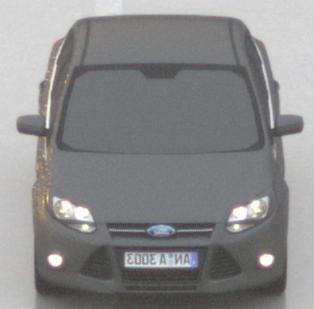
Make: Ford
Model: Focus 1.6 Ti-VCT
Detailed model: Focus (III)
Model produced from: 2011/09
Model produced until: 2014/09
Doors: 5
Color: gray
Road condition: wet road
Daytime: sunrise or sunset
Contrast: low contrast